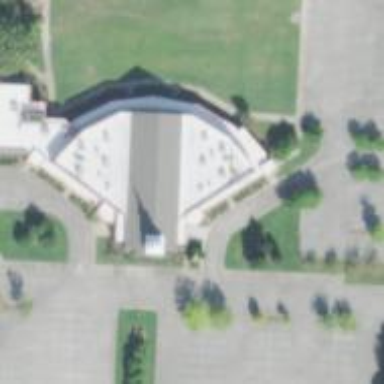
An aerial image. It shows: Place of worship.